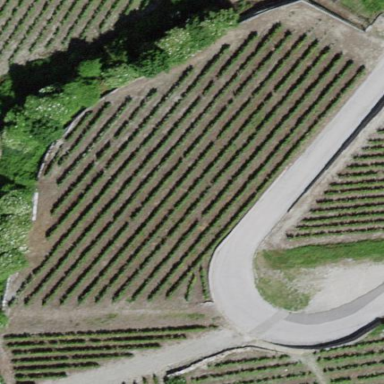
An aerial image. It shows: Vineyard growing grapes.